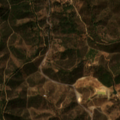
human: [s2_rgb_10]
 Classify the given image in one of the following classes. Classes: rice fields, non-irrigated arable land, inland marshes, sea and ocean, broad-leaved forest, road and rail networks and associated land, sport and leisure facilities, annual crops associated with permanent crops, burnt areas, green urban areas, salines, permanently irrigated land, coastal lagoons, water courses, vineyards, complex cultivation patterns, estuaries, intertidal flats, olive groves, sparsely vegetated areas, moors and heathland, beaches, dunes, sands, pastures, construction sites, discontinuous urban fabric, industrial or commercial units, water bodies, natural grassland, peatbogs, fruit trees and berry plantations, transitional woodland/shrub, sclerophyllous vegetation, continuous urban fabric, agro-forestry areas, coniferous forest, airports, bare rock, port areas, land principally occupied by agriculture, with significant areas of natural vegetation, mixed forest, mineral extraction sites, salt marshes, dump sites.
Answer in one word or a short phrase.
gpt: land principally occupied by agriculture, with significant areas of natural vegetation, mixed forest, transitional woodland/shrub